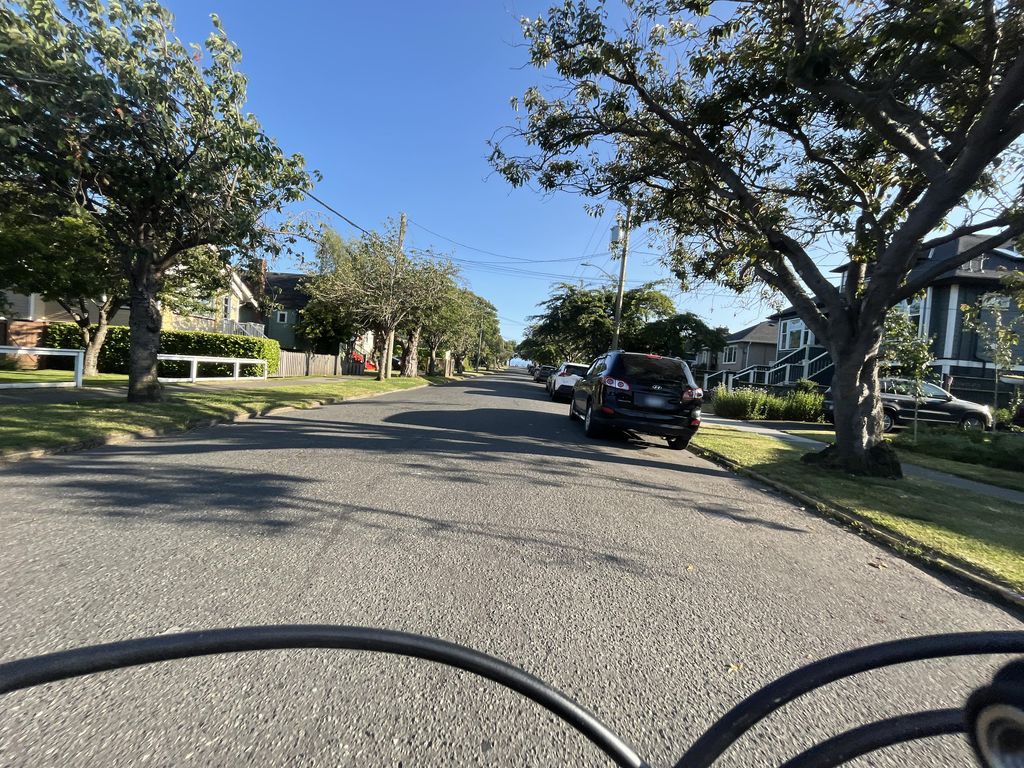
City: victoria